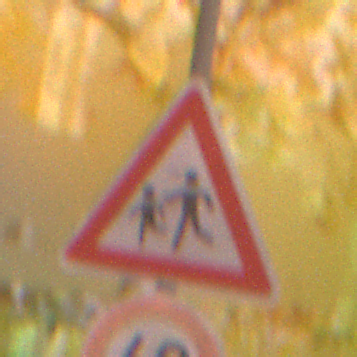
Verkehrszeichen: KinderRechts
Zusatzzeichen unten: Geschwindigkeit40
Umgebung: Outdoor, Nature
Tageszeit: Night
Wetter: Clear
Licht: Natural
Jahreszeit: NotSpecified
Kontrast: LowContrast